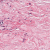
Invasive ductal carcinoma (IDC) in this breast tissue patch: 0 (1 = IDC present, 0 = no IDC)